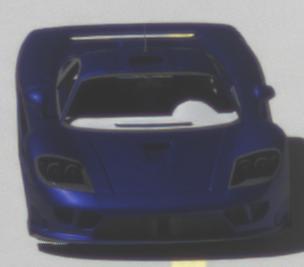
Make: Saleen
Model: S7
Detailed model: -
Model produced from: 2000
Model produced until: 2008
Doors: 2
Color: blue
Road condition: dry road
Daytime: midday
Contrast: medium contrast